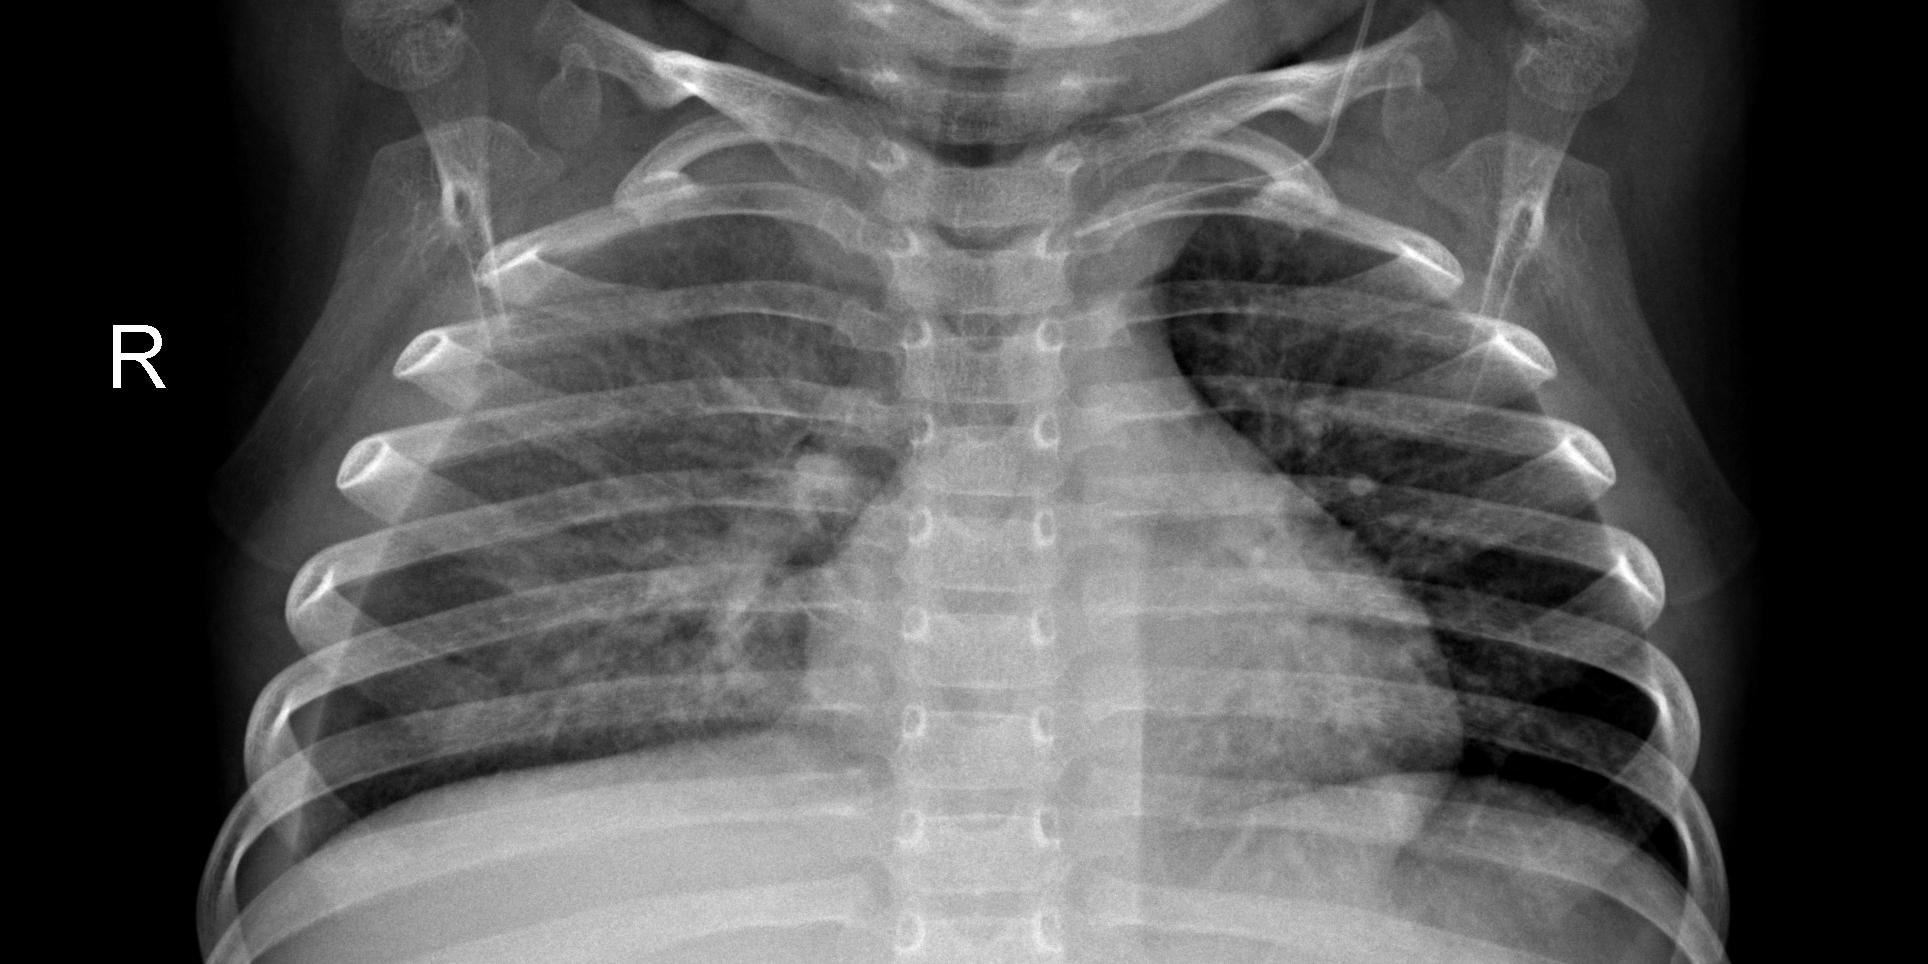
Diagnosis: PNEUMONIA